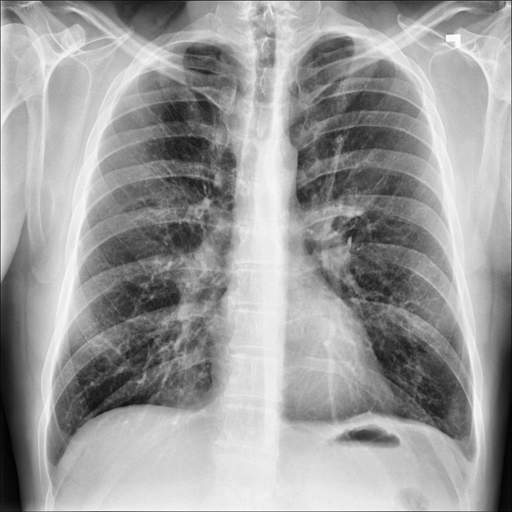
Finding: NORMAL